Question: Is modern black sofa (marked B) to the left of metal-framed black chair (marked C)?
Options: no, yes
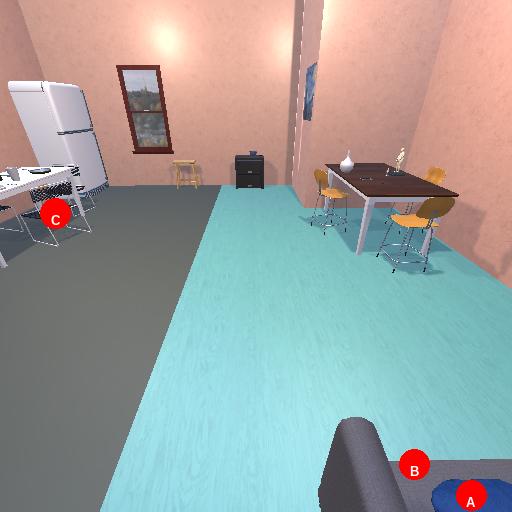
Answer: no